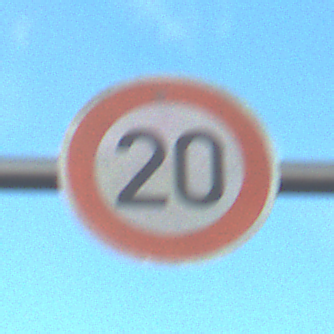
Verkehrszeichen: Geschwindigkeit20
Umgebung: Outdoor, RoadRail
Tageszeit: SunriseSunset
Wetter: PartlyCloudy
Licht: Natural
Jahreszeit: NotSpecified
Kontrast: LowContrast